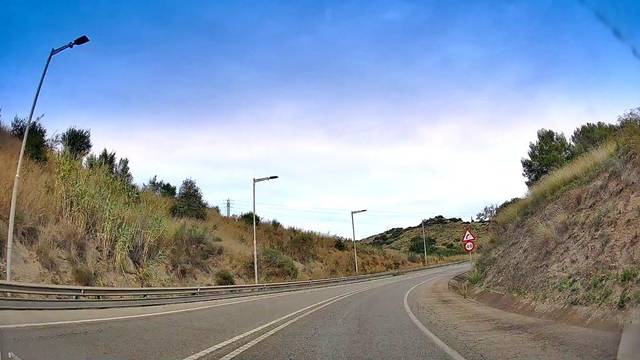
Region: Spain
Coordinates: 41.462, 2.226